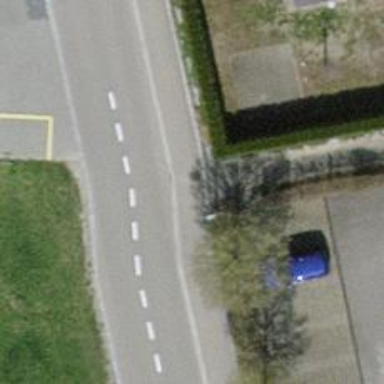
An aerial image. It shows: Footway.